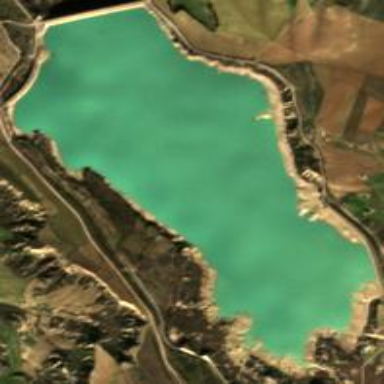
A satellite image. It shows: Reservoir of water.